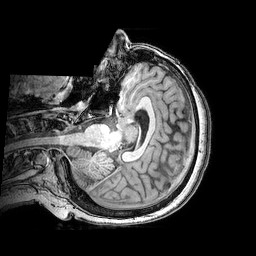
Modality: T1w
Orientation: axial
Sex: female
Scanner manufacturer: philips
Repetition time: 0.00818 s
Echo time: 0.00376 s